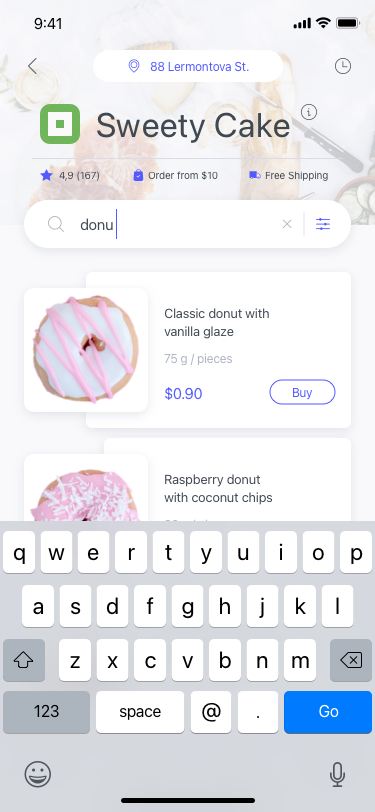
Text in this UI design:
$0.90
Buy
Сlassic donut with vanilla glaze
75 g / pieces
Buy
$1.05
Raspberry donut with coconut chips
90 g / pieces
Buy
$1.25
Mango-passion fruit with vanilla glaze
90 g / pieces
4,9 (167)
Order from $10
Free Shipping
Sweety Cake